高一 · 立体几何学
如图, 在正方体 $A B C D-A_{1} B_{1} C_{1} D_{1}$ 中, $\mathbf{E}, \mathbf{F}$ 分别是 $\mathbf{A B}, \mathbf{B C}$ 的中点, 指出 $\triangle D_{1} E F$ 在该正方体各表面上的投影.

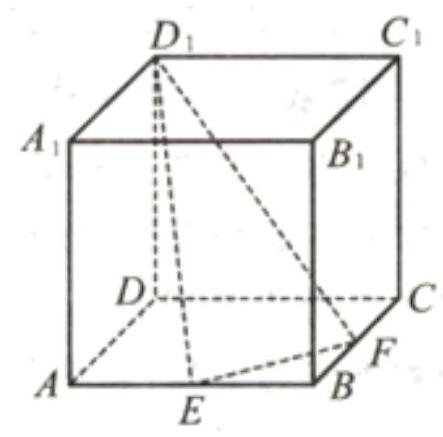
答案: triangle D E F, \triangle C_{1} B F, \triangle A_{1} B E$
解析: 【分析】

按 $\triangle D_{1} E F$ 在正方体 $A B C D-A_{1} B_{1} C_{1} D_{1}$ 表面上下、左右、前后三种情况讨论即可。

【详解】

$\triangle D_{1} E F$ 在正方体 $A B C D-A_{1} B_{1} C_{1} D_{1}$ 上下两底面的投影与 $\triangle D E F$ 形状相同; 在左右侧面的投影与 $\Delta C_{1} B F$ 形状相同; 在前后侧面的投影与 $\Delta A_{1} B E$ 形状相同。

【点睛】

本题主要考查平面图形的投影问题, 当平面图形位置固定, 投影面位置变化时, 投影可能会发生改变, 属基础题。